Question: I am trying to get a Primefaces 'MenuItem' [within a 'Menubar'] to emit an 'ActionEvent' and call a method when pressed, however, the listening methods are never called, and I have no idea why:
xhtml page:
'''
<h:body>
<h:form>
<p:menubar model="#{testBean.model}" />
<h:commandButton value="submit" />
<h:outputText value="#{testBean.confirmation}" />
</h:form>
</h:body>
</html>
'''
jsf bean:
'''
@ManagedBean
public class TestBean implements ActionListener{
MenuModel model = new DefaultMenuModel();
private String confirmation = "negative";
public TestBean() {
MenuItem item = new MenuItem();
item.setValue("Click");
item.setUrl("#");
item.addActionListener(this);
model.addMenuItem(item);
}
@Override
public void processAction(ActionEvent event)
throws AbortProcessingException {
// EXECUTION NEVER REACHES HERE!
confirmation = "positive";
}
public MenuModel getModel() {
return model;
}
public String getConfirmation() {
return confirmation;
}
}
'''
It might help to visualise the very simple output:

I'm using Primefaces 3.1.0, and JSF 2.0
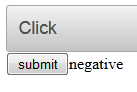
Answer: The first problem with the original code was that I needed a unique Id. I discovered this early on, but it lead to another very annoying issues: the action listener would be called, but the page would not update. To solve this issue (as described <URL>, you either disable ajax on the MenuItem or customise how it updates.
The correct constructor code is:
'''
public TestBean() {
MenuItem item = new MenuItem();
item.setValue("Click");
// New code:
item.setId(FacesContext.getCurrentInstance().getViewRoot().createUniqueId());
item.setAjax(false);
item.setUrl("#");
item.addActionListener(this);
model.addMenuItem(item);
}
'''